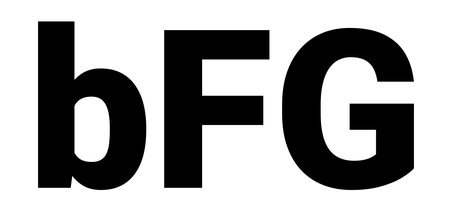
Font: Roboto_Black